Question: Currently I am trying to do some bump mapping but would like to know how to find the tangents of a flat surface. I have already defined my normals but not sure about tangents, I have drawn a diagram and would like some confirmation on whether this is correct or not.
T representing tangent and N representing normals

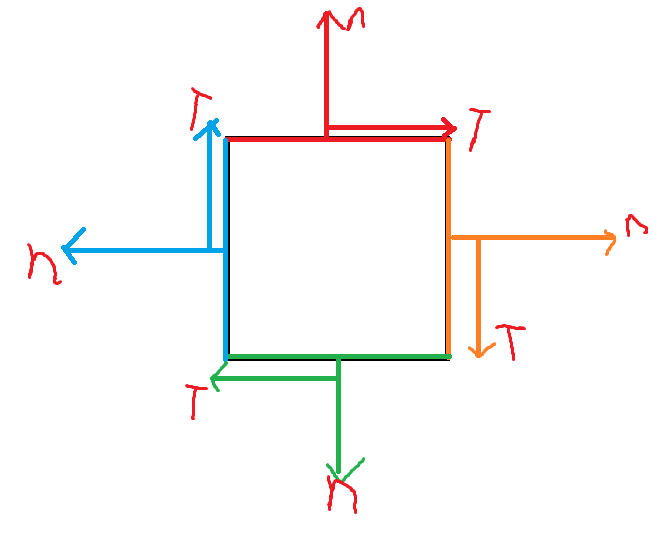
Answer: Here is a <URL> vectors aren normally chosen to move along the positive U and V direction of the texture at right angles to each other though to simplify bump/normal mapping. See the link.